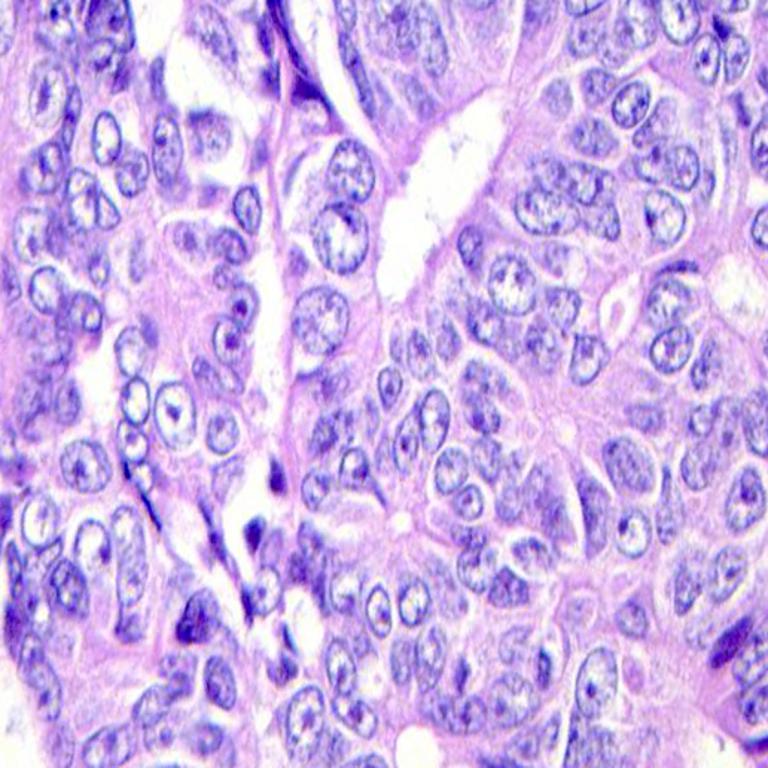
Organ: colon
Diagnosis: adenocarcinomas